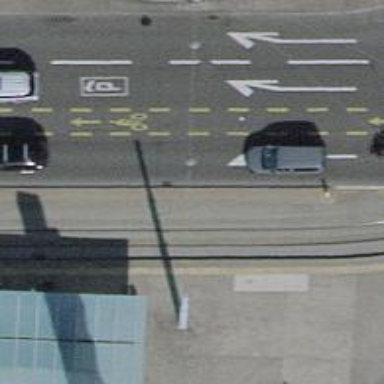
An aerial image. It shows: Tram stop with public transport stop position.